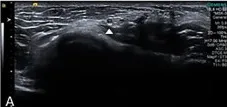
Ultrasound images from cine clips of the left radial nerve in the short axis show a normal posterior interosseous fascicle (arrowhead) within the radial nerve.
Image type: radiology (ultrasound)